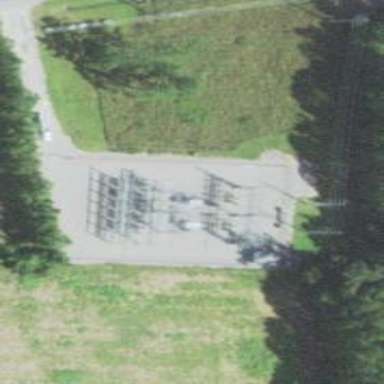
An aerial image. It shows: Distribution level power substation surrounded by fence.